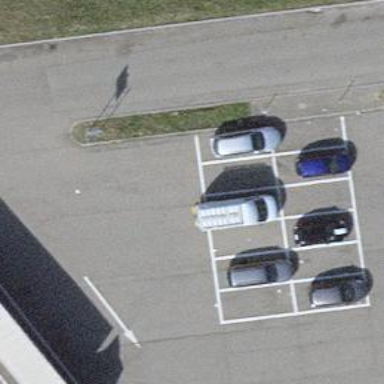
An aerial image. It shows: Parking area with surface.